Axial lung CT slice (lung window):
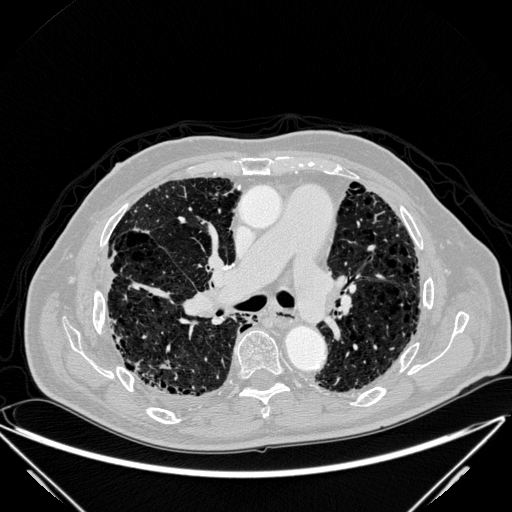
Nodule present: yes
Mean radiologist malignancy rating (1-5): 4.25